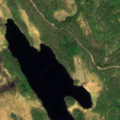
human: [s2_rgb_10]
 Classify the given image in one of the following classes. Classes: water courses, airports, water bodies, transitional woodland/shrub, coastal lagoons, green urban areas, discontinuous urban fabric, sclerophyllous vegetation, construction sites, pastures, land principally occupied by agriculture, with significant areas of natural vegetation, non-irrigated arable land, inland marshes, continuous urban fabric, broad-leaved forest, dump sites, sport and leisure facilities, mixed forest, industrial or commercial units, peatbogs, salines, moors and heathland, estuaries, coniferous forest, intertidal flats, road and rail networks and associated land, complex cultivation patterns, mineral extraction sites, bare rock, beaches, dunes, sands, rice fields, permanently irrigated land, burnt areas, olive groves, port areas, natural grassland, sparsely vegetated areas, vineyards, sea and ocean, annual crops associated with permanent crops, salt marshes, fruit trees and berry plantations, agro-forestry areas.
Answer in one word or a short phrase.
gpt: coniferous forest, transitional woodland/shrub, peatbogs, water bodies